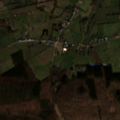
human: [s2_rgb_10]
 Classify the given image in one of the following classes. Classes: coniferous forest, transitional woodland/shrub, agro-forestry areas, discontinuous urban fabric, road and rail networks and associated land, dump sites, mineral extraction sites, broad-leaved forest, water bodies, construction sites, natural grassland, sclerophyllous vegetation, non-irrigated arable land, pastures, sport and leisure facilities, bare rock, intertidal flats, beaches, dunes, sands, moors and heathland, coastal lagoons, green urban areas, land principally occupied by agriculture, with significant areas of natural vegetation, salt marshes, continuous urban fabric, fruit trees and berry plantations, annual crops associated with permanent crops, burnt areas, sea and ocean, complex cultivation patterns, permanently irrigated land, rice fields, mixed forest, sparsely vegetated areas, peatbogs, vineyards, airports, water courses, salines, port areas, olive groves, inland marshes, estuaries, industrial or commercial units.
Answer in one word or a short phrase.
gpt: discontinuous urban fabric, pastures, complex cultivation patterns, broad-leaved forest, mixed forest